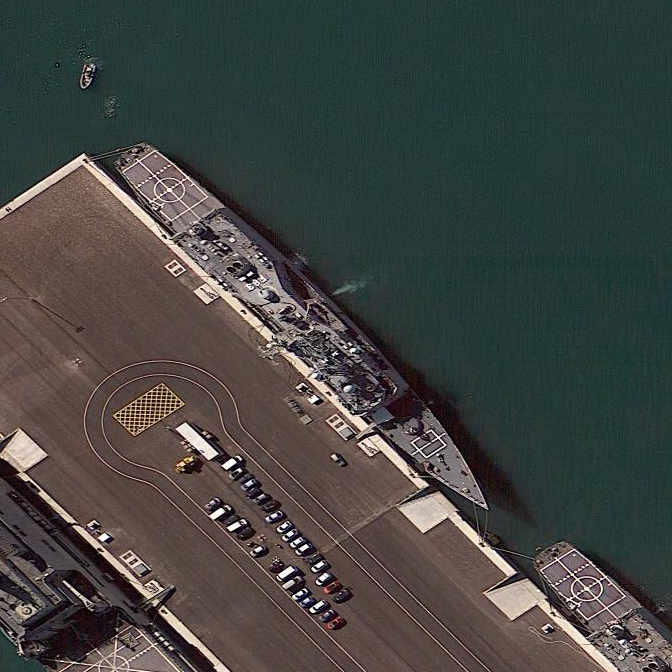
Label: cruiser